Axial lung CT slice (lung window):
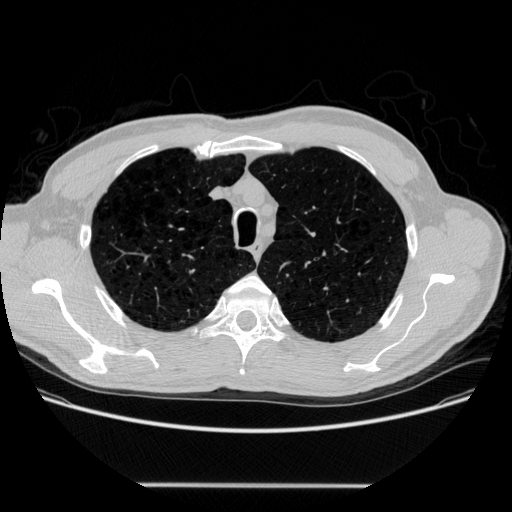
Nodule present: no